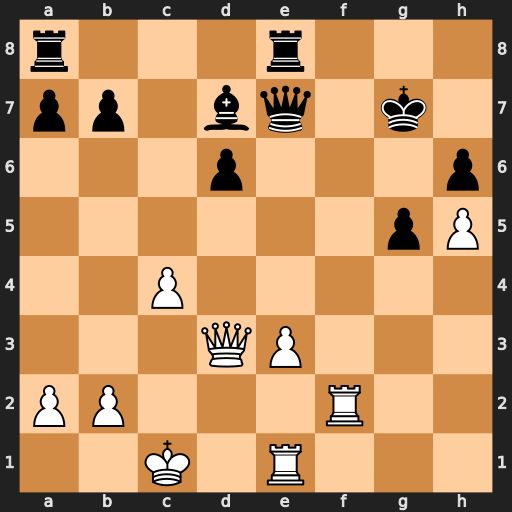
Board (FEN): r3r3/pp1bq1k1/3p3p/6pP/2P5/3QP3/PP3R2/2K1R3
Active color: w
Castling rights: -
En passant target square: -
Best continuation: Qg6+ Kh8 Rf7 Qxf7 Qxf7